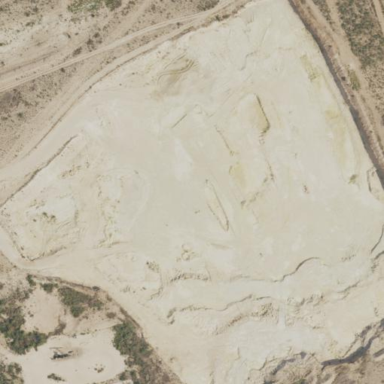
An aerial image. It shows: Quarry area.